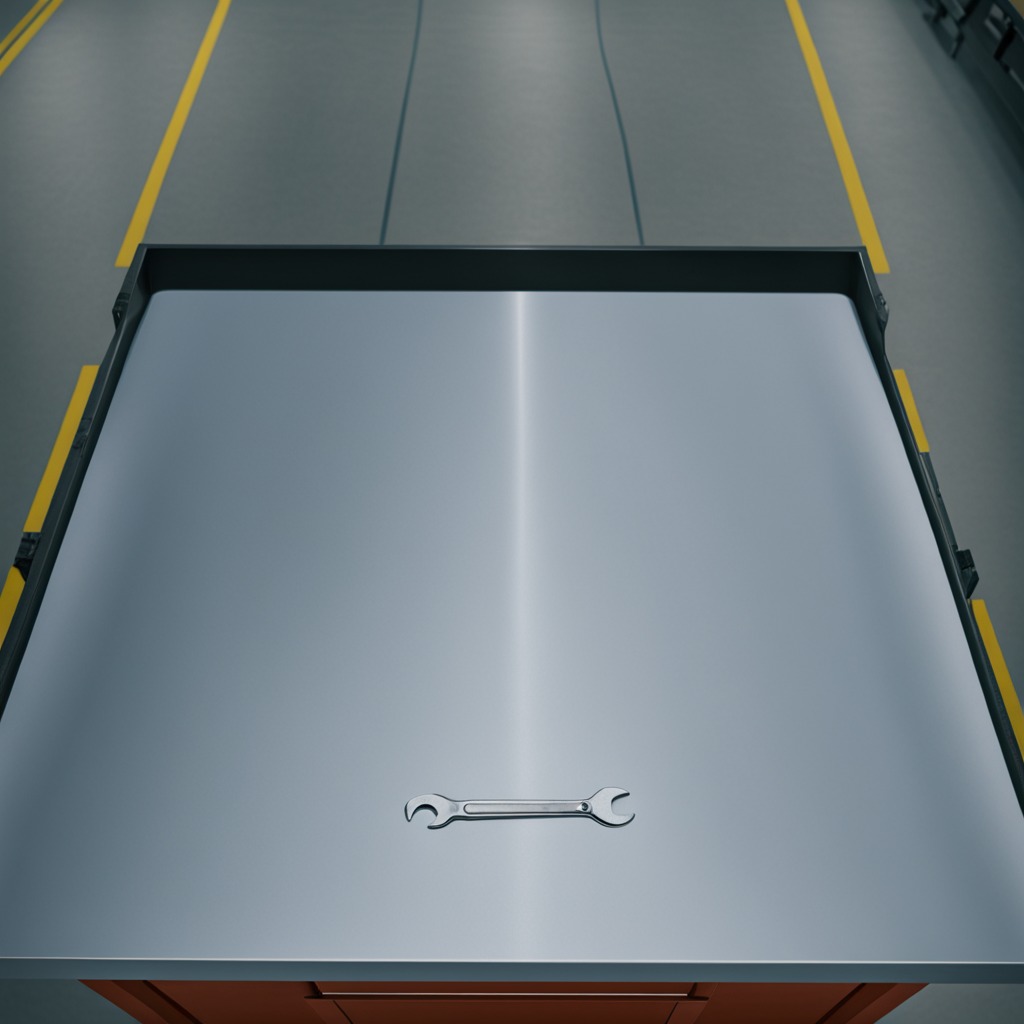
An wrench lies on a toolbox surface in an airplane hangar workshop.